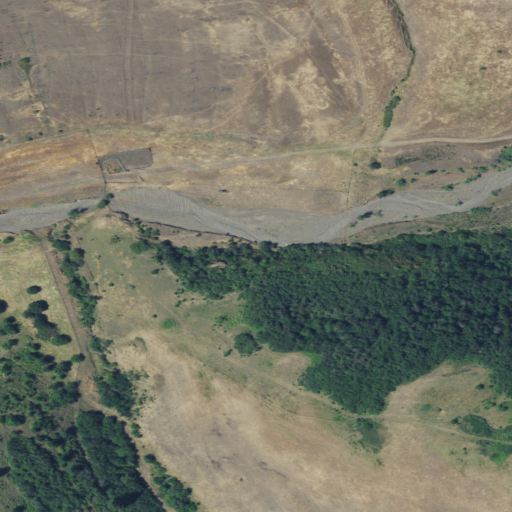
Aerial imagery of valley in Oregon named Scott Canyon containing grassland, evergreen forest, shrub, open development, and low intensity development